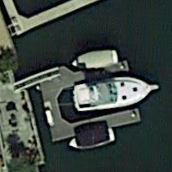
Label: Civil_yacht